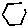
Label: hexagon